Question: When i resize my window it showing properly, but on refresh of my page issue is come again and I click again on button to see proper calendar.

'''
document.addEventListener('DOMContentLoaded', function() {
var calendarEl = document.getElementById('leave_calendar');
var calendar = new FullCalendar.Calendar(calendarEl, {
initialView: 'dayGridMonth',
height: 650,
headerToolbar: {
left: 'prev,next today',
center: 'title',
right: 'dayGridMonth,timeGridWeek,timeGridDay,listWeek'
},
navLinks: true,
nowIndicator: true,
selectable: true,
dayMaxEvents: true,
events: [
{title: 'Frank',
start: '2021-09-17',
end: '2021-09-21',
},
]
});
calendar.render()
});
'''
'''
<script src="https://cdn.jsdelivr.net/npm/fullcalendar@5.9.0/main.min.js"></script>
<link rel="stylesheet" href="https://cdn.jsdelivr.net/npm/fullcalendar@5.9.0/main.min.css">
<div id='leave_calendar' class="leave-calendar"></div>
'''
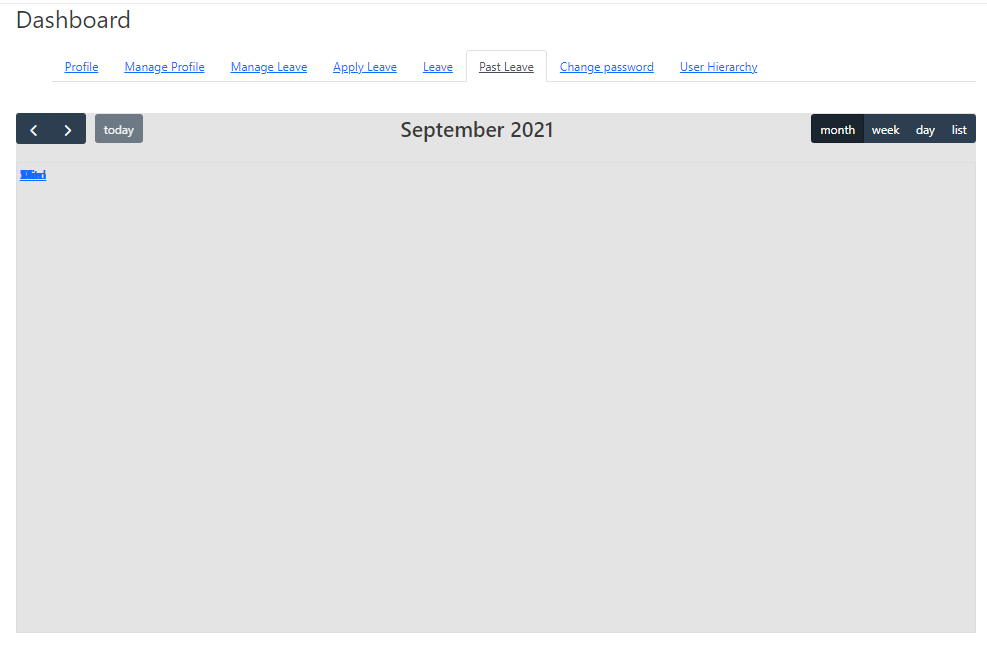
Answer: I moved the calendar to another empty page and simply include it in the PHP file its working properly, so there is only a render issue. Fullcalendar required dedicated page to render properly.